九年级 · 变换几何
在大小为 $4 \times 4$ 的正方形网格中, 下列四个选项中的三角形, 与下图所示的三角形相似的是 ( )

  (第 8 题)

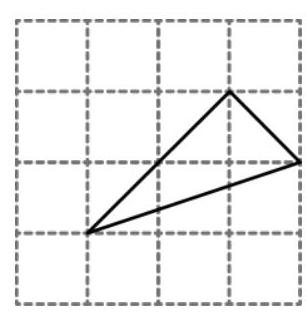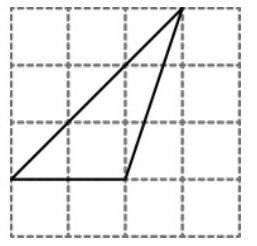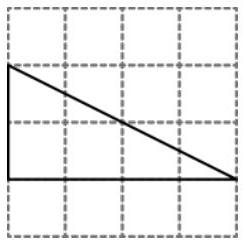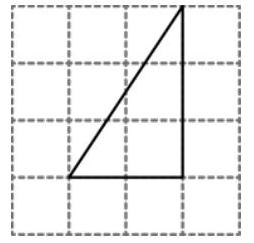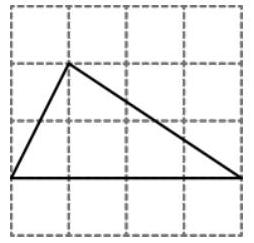
A.

B.

C.

D.

答案: C